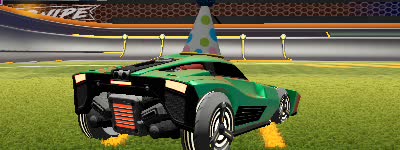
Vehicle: breakout